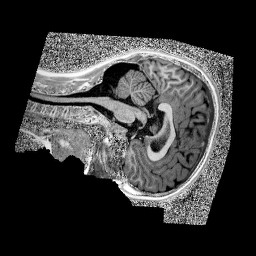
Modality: UNIT1
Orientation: sagittal
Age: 11
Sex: male
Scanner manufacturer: siemens
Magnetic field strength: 3 T
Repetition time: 4 s
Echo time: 0.00299 s